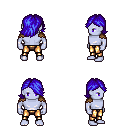
a pixel art fantasy rpg character, male body template, dark elf, purple skin, leather shoulder armor, gold greaves, blue swoop hairstyle, four views (front, back, left, right), 2x2 character sprite sheet, small pixel art, hard edges, no anti-aliasing